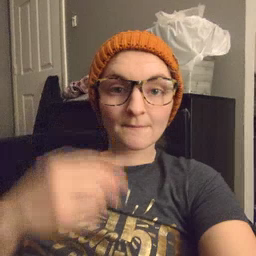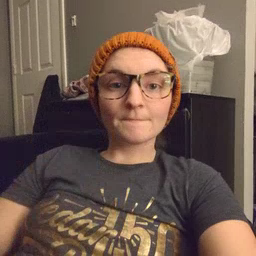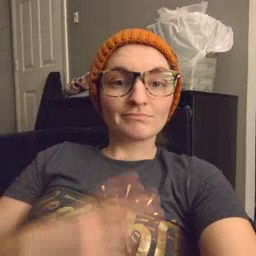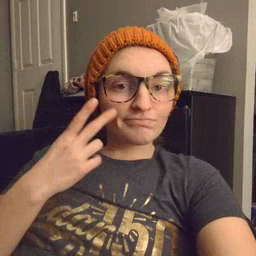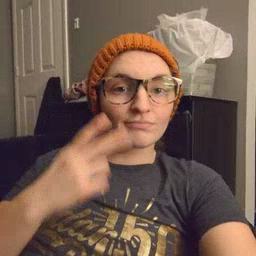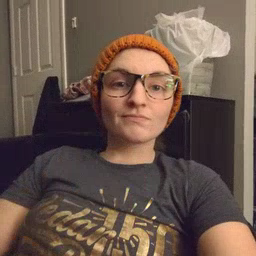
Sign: see